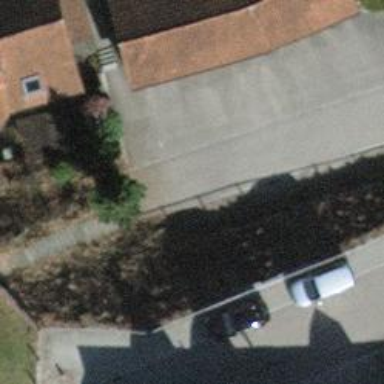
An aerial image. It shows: Gravel steps with grade4 tracktype.